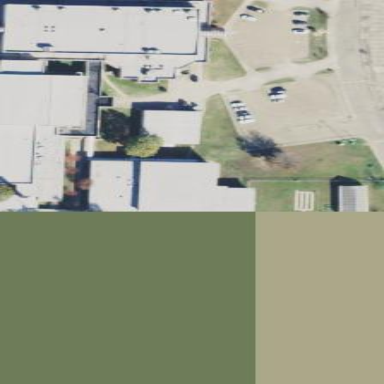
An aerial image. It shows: School building.